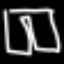
Label: pants